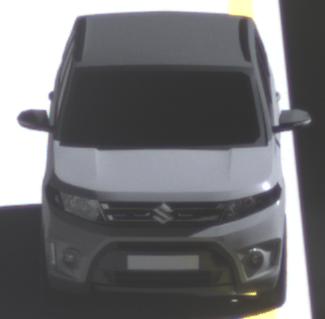
Make: Suzuki
Model: Vitara 1.6
Detailed model: Vitara (LY)
Model produced from: 2015/04
Model produced until: 2018/08
Doors: 5
Color: gray
Road condition: dry road
Daytime: morning or afternoon
Contrast: high contrast